Question: How to prevent showing logs of console messages in UI view ? I hate this. I think that shouldn't be.

All errors should be still in console of IDE . Am I right ?
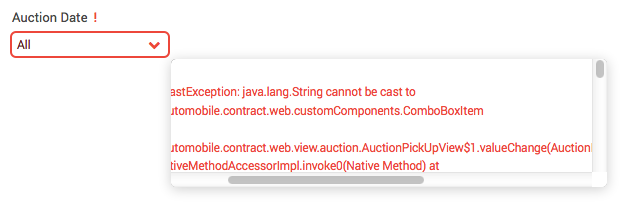
Answer: There is a section dedicated to this in the book of vaadin
<URL>
> You can customize the default error handling by implementing a custom ErrorHandler and enabling it with setErrorHandler() in any of the components in the component hierarchy, including the UI, or in the VaadinSession object. You can either implement the ErrorHandler or extend the DefaultErrorHandler. In the following example, we modify the behavior of the default handler.